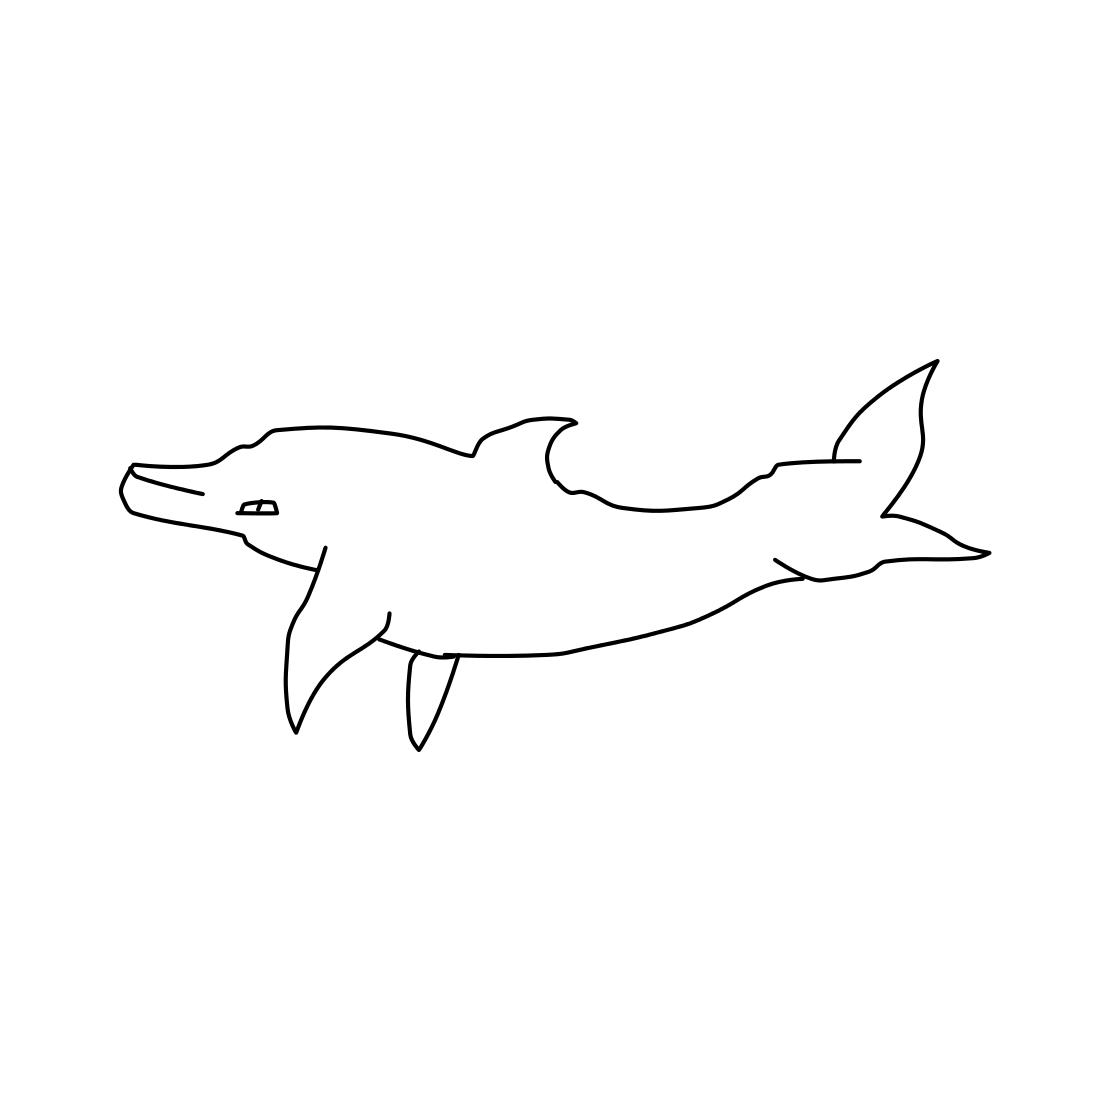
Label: dolphin